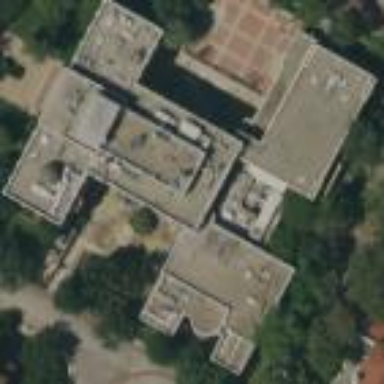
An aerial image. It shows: View of university building.